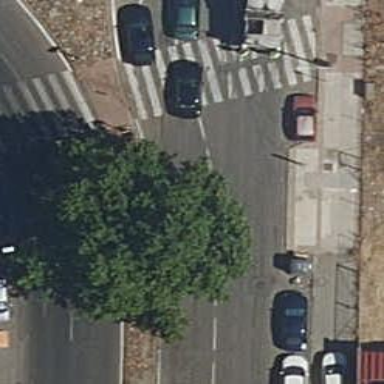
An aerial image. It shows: Public transport stop position.